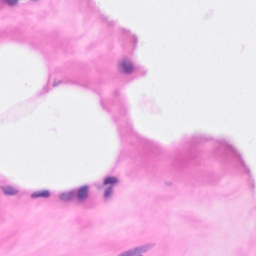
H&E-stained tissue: Breast